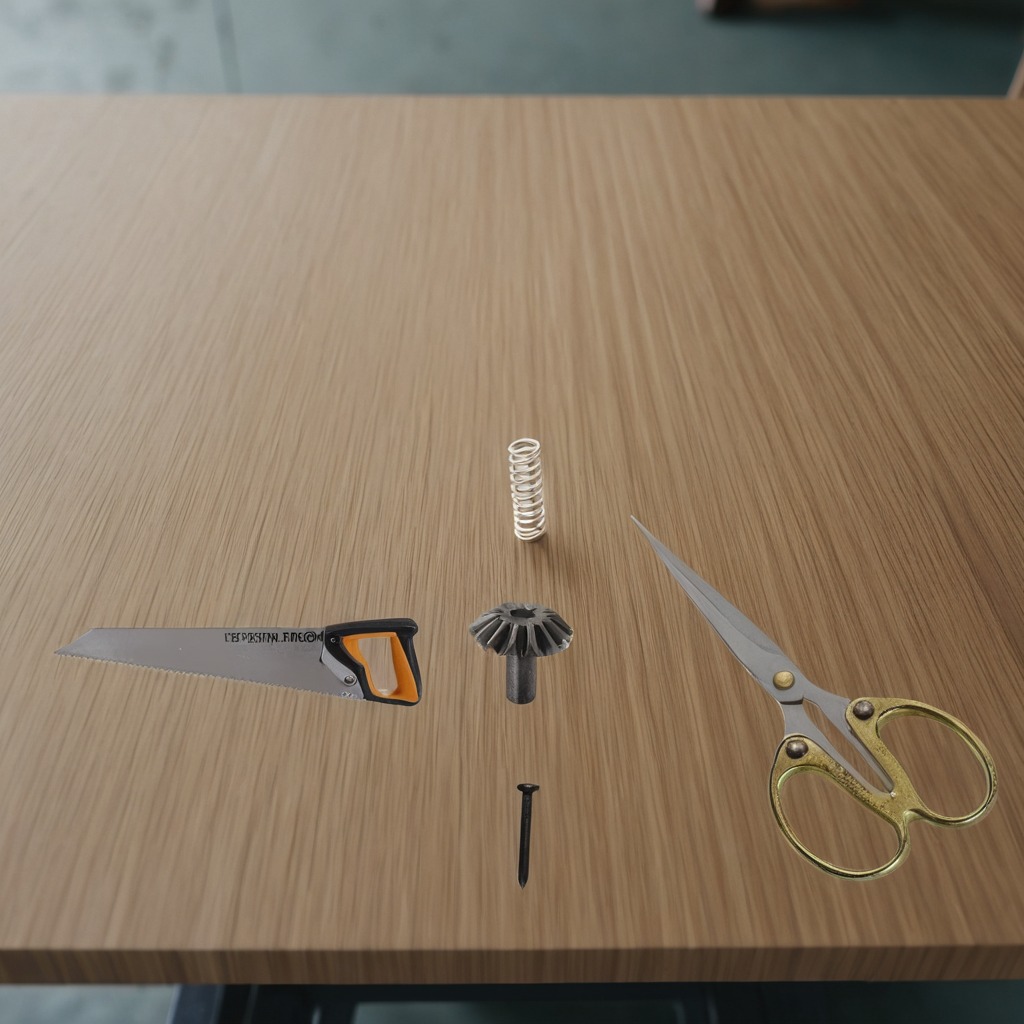
A steel gear with teeth, an iron nail, a coiled metal spring, a handheld metal saw, and a pair of scissors are lying on the workbench inside a coastal fishing gear workshop.